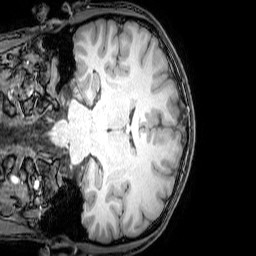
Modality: T1w
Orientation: coronal
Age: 24
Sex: male
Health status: healthy
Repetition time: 0.081 s
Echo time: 0.037 s